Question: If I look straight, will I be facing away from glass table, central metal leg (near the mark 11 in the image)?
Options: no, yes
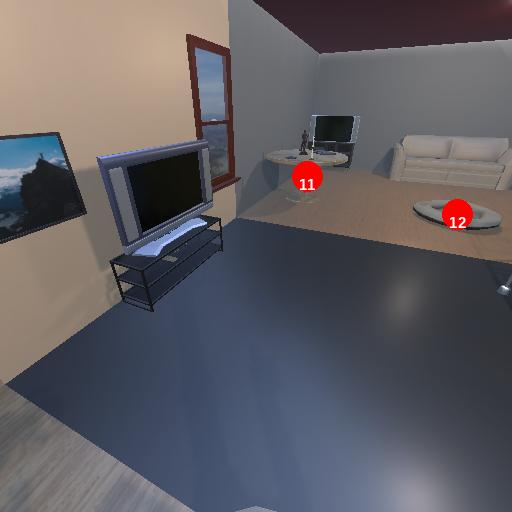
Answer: no